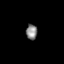
Tissue: skin
Cell type: Epithelial cells
Senescence score: 0.2038
Nuclear area (px): 169
Mean DAPI intensity: 133.124